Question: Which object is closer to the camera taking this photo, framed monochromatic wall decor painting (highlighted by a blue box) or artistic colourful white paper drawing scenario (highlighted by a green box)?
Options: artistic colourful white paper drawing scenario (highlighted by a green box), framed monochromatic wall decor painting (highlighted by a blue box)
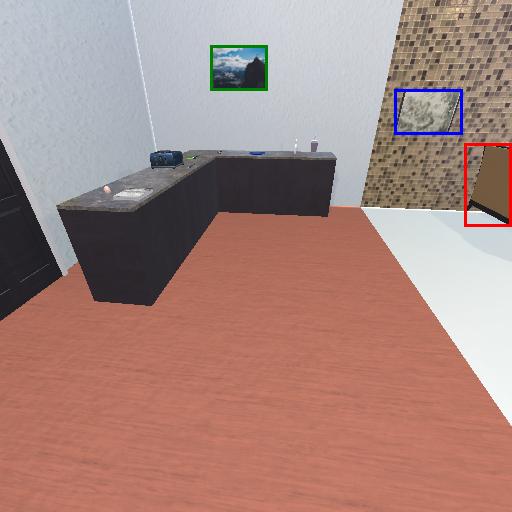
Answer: artistic colourful white paper drawing scenario (highlighted by a green box)